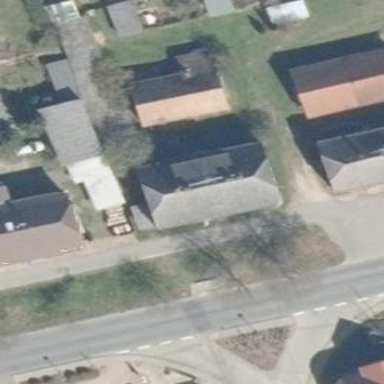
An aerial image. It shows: Gabled roof on building that houses apartments.